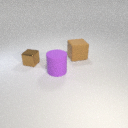
small brown metal cube to the left of large purple rubber cylinder